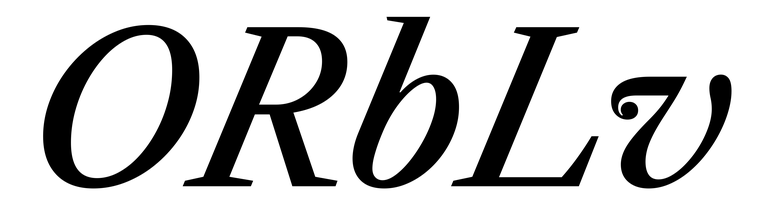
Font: LibreCaslonText-Italic_Medium_Italic